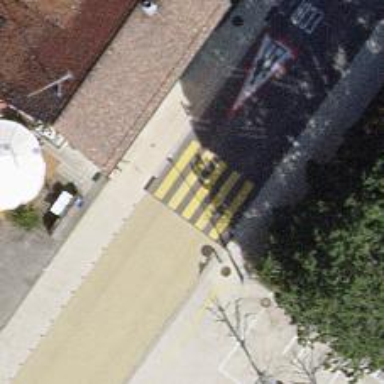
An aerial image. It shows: Marked zebra crossing.